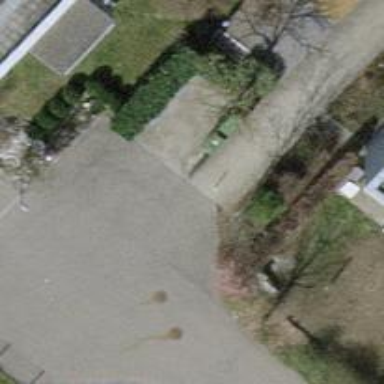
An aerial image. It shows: Bollard barrier.